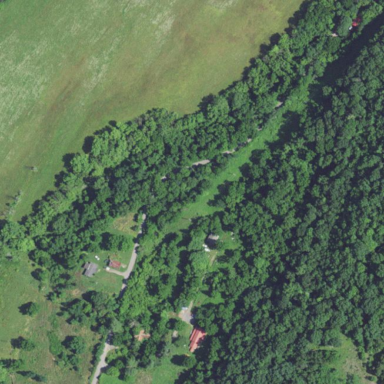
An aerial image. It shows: Beautiful woodland area.